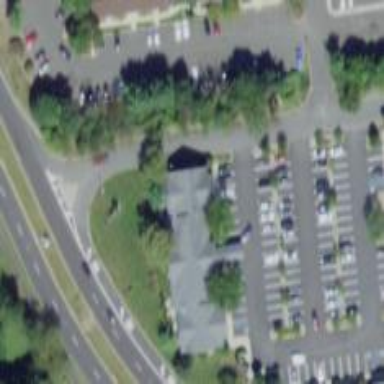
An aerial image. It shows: Healthcare clinic.